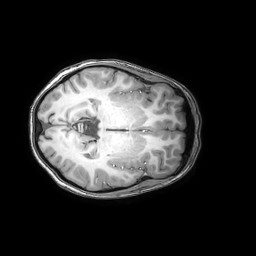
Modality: T1w
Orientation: axial
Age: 24
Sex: female
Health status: healthy
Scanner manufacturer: philips
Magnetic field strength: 3 T
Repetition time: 0.0079 s
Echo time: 0.0035 s